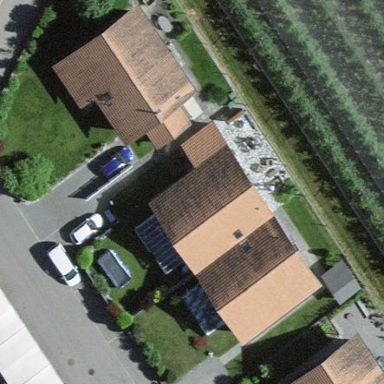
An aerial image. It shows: Residential building.